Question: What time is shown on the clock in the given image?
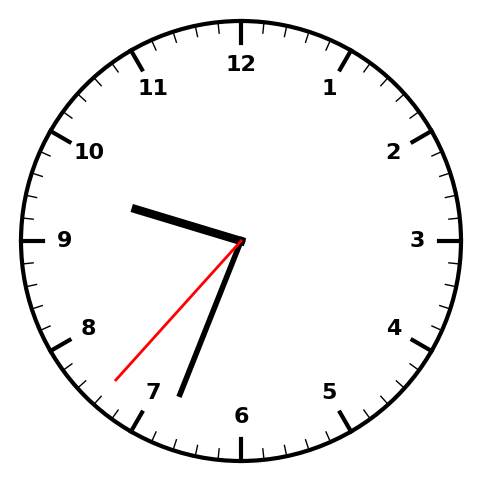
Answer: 09:33:37